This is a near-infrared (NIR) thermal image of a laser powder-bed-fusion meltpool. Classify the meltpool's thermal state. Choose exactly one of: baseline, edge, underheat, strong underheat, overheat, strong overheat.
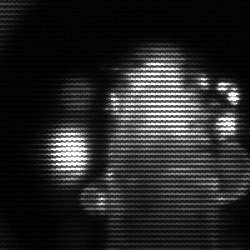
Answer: strong underheat